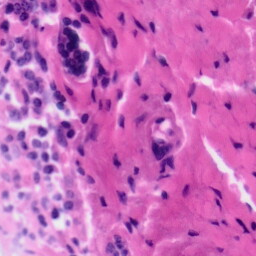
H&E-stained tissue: Tonsil